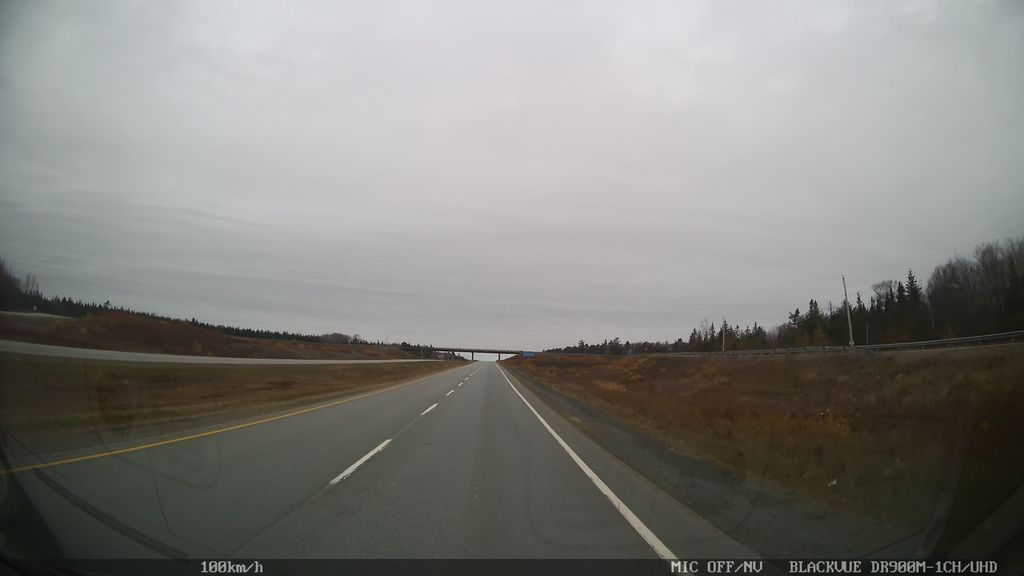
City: halifax